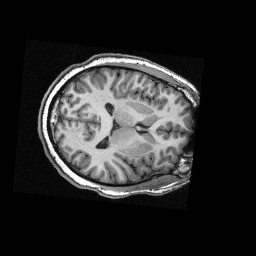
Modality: T1w
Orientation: axial
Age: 10
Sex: male
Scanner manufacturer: siemens
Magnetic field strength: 3 T
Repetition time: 2.3 s
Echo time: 0.00336 s